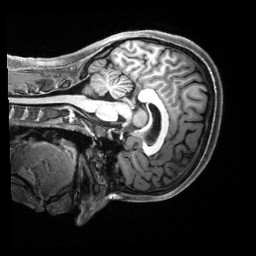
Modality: T1w
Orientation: sagittal
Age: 22
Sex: female
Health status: healthy
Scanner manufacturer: siemens
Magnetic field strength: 3 T
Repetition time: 2.5 s
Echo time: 0.00222 s